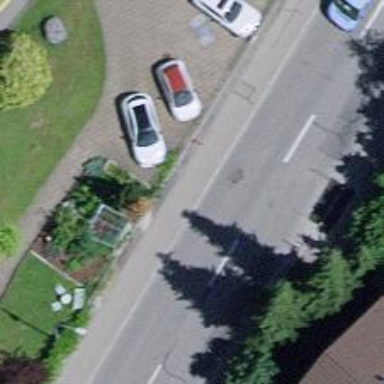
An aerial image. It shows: Bus stop along the road.